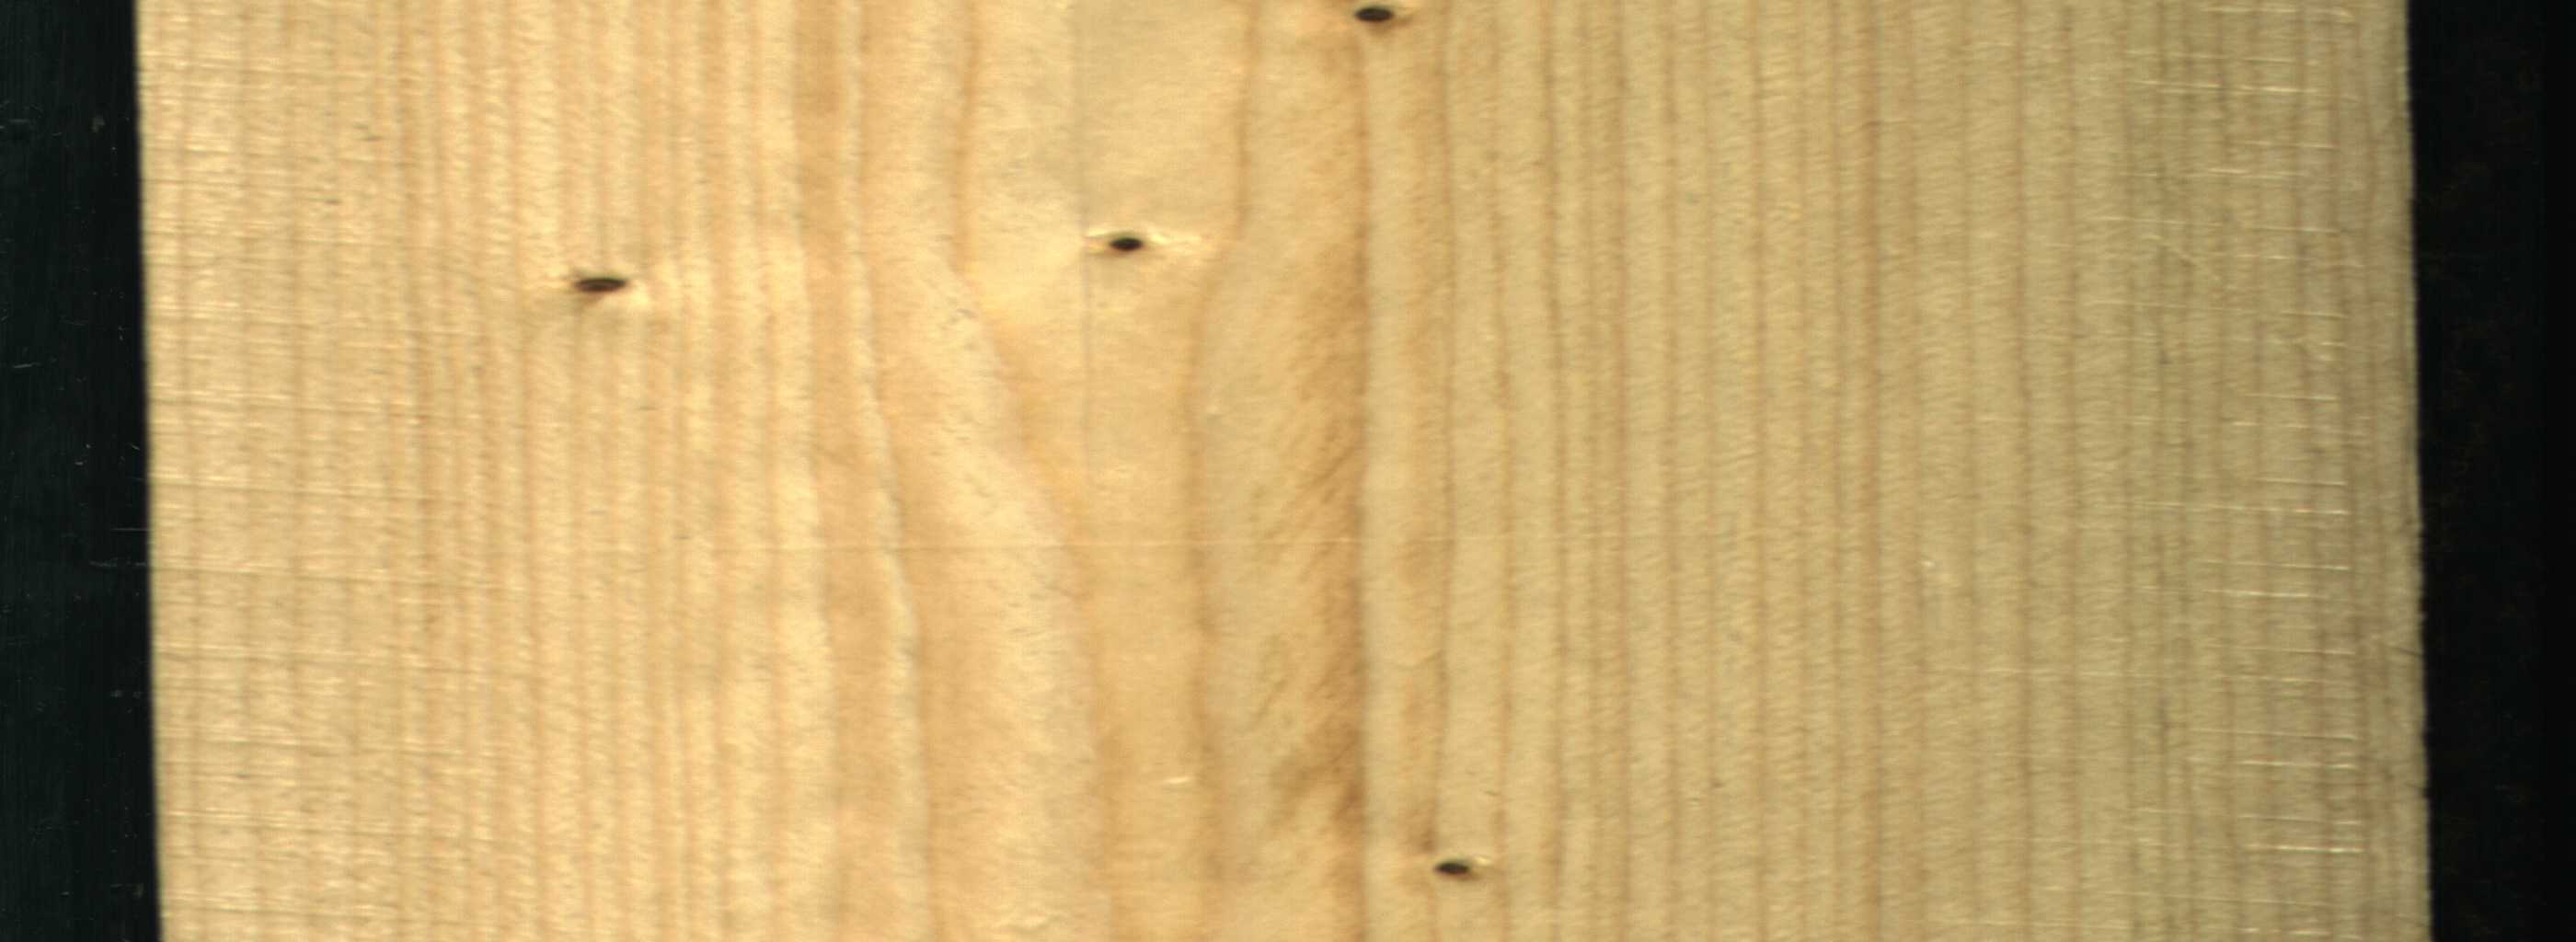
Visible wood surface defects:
Dead_Knot
Dead_Knot
Dead_Knot
Dead_Knot